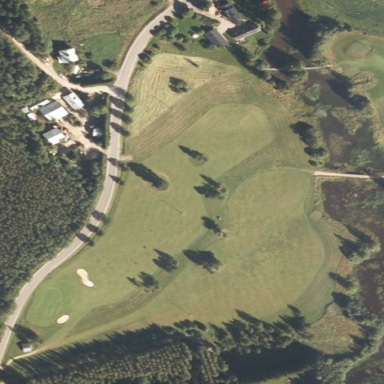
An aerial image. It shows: Rough grassy area used for golf.